Field crop: maize
Growth stage: 2
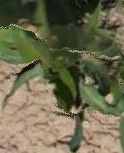
Species: maize